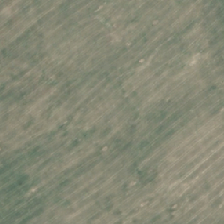
Land cover: shortrotation_cropland